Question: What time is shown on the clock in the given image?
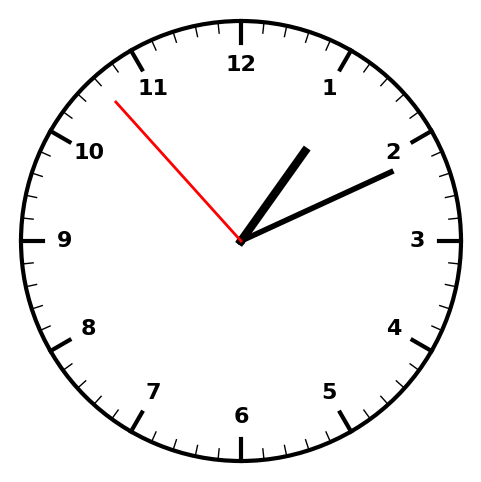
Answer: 01:10:53